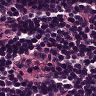
Metastatic tissue present: no